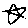
Label: star